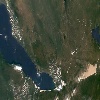
Label: land